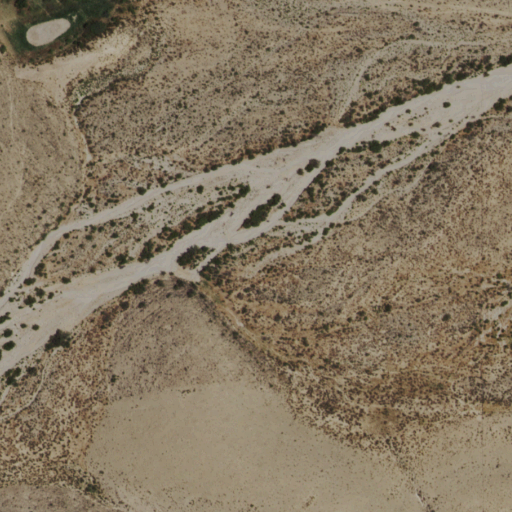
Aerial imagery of valley in New Mexico named Woods Canyon containing shrub and grassland